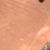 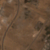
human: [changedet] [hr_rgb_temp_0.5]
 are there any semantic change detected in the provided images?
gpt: Some houses and roads appear in the desert.